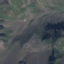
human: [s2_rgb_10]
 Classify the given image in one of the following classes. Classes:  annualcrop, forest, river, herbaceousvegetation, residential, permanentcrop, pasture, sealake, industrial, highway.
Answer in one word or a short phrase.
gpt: HerbaceousVegetation